Field crop: tomato
Growth stage: 1
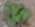
Species: solanum